Question: What is the reading of this measurement?
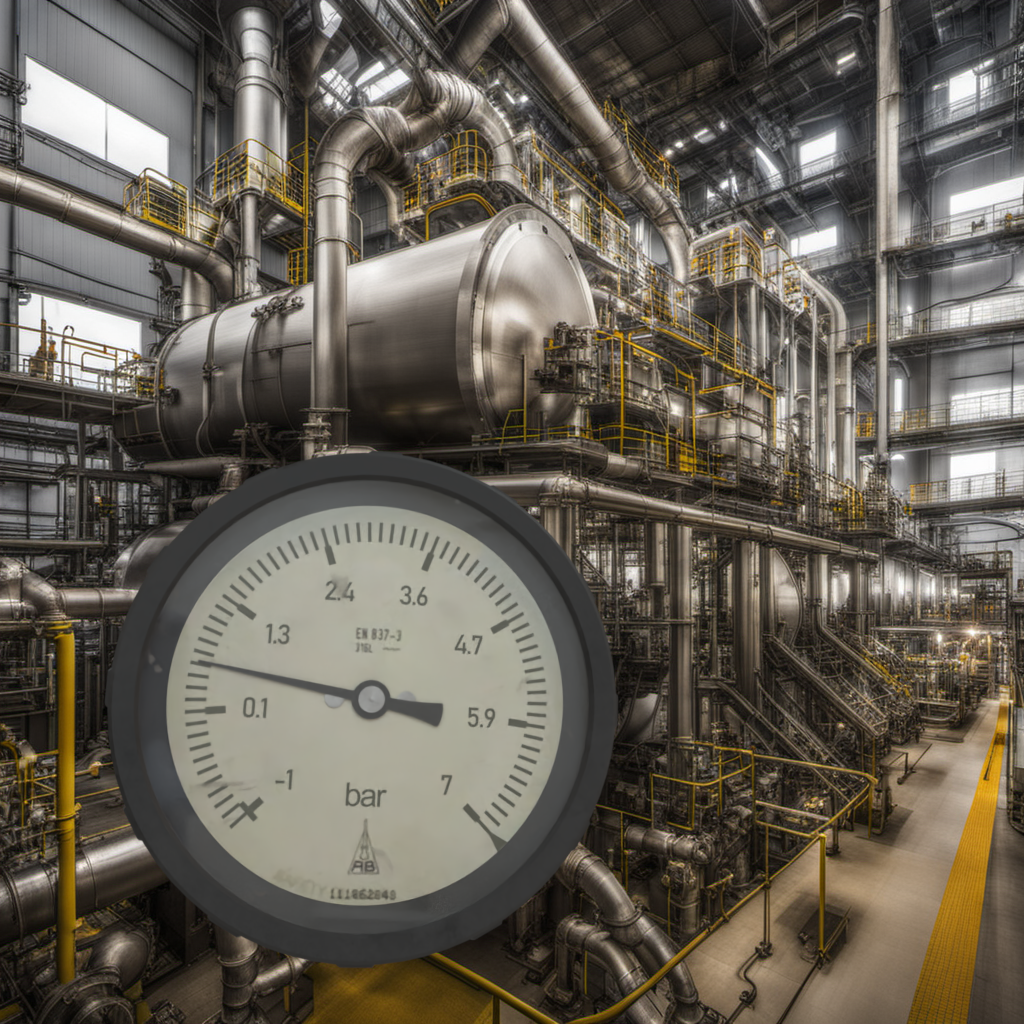
Answer: The result is 0.63
Question: What is the value range of this measurement?
Answer: The range is from -1 to 7
Question: What is the minimum and maximum value of this measurement?
Answer: The minimum value is -1 and the maximum value is 7